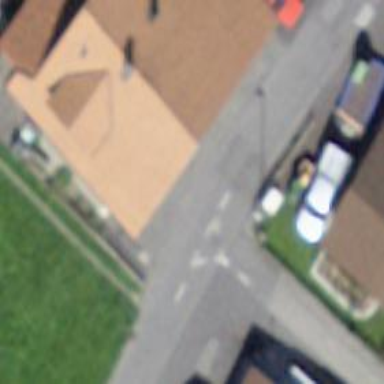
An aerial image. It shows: Post box is visible.